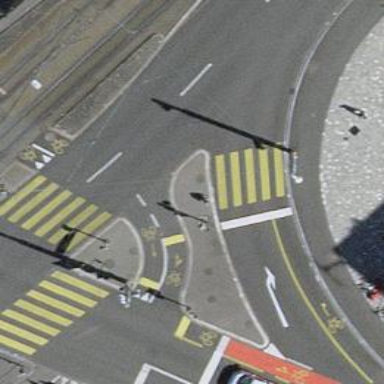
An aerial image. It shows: Traffic calming island.